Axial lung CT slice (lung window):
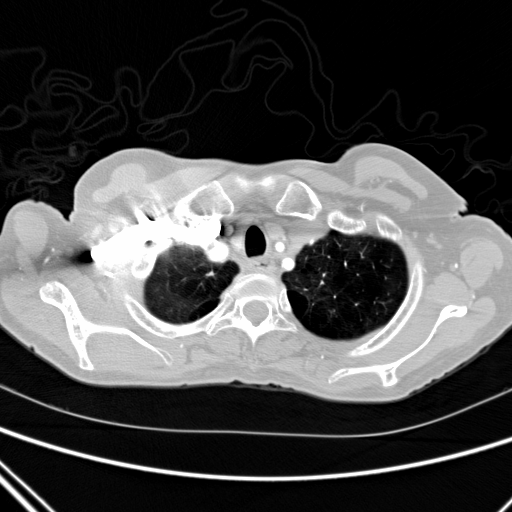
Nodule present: no